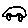
Label: car